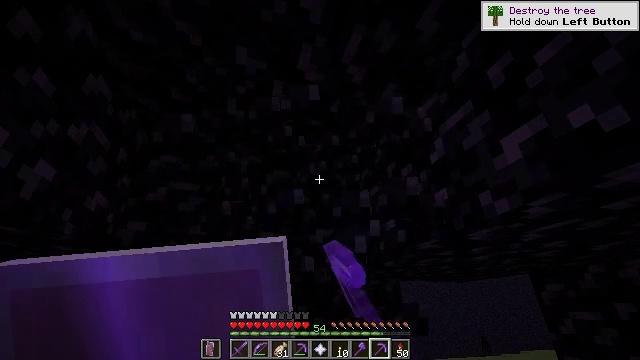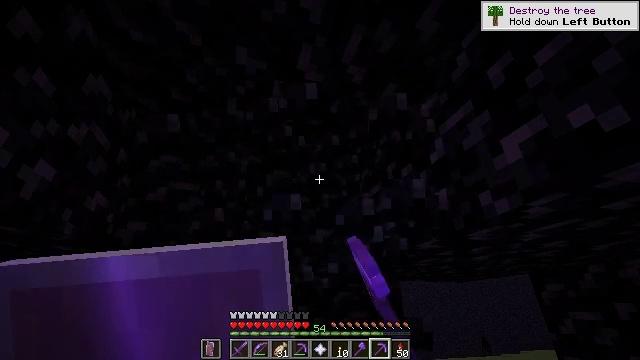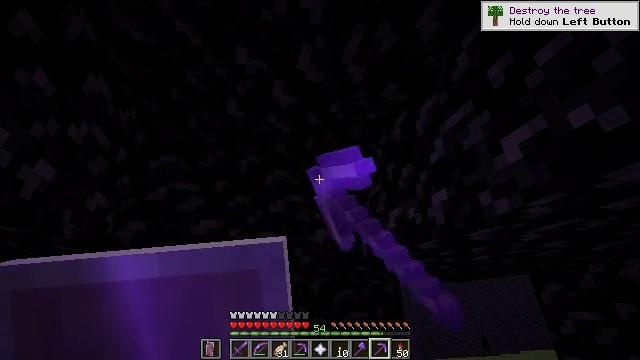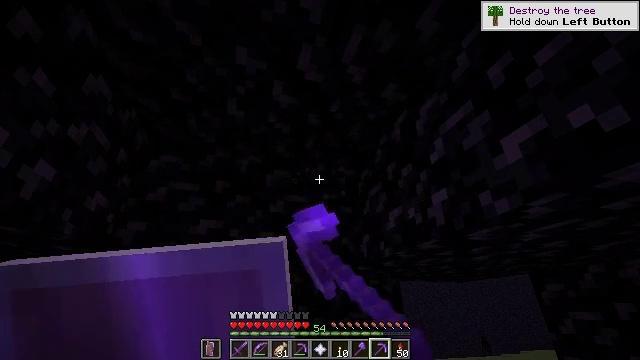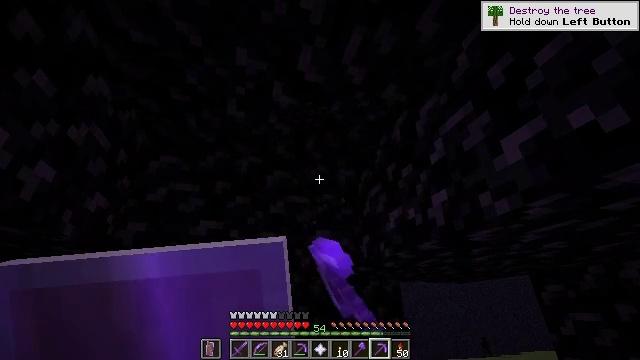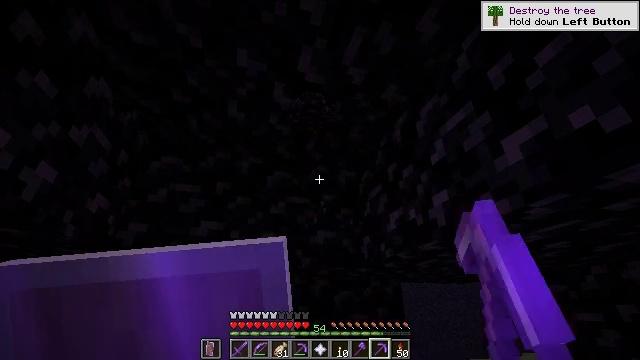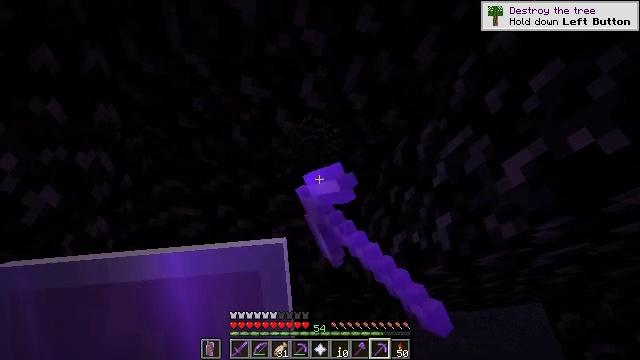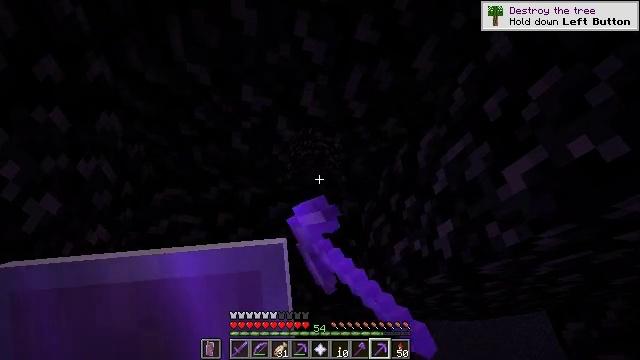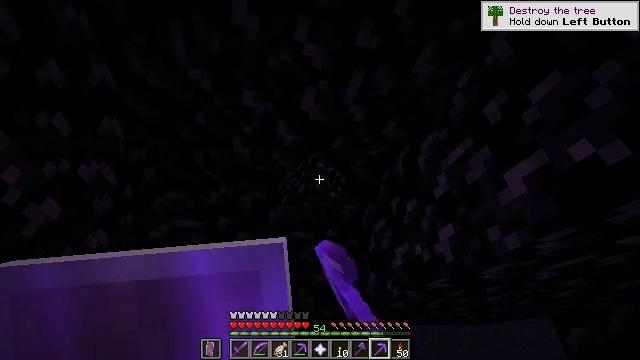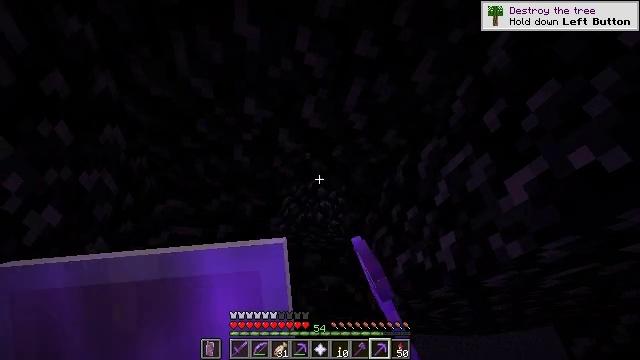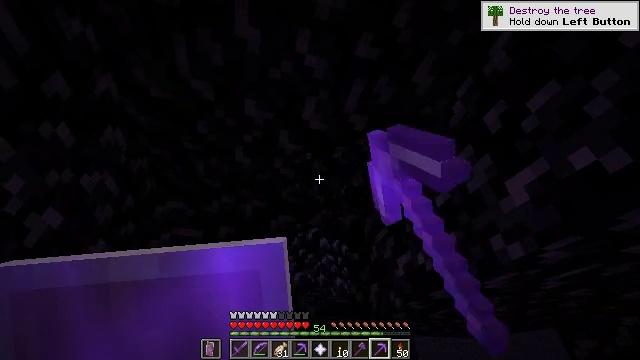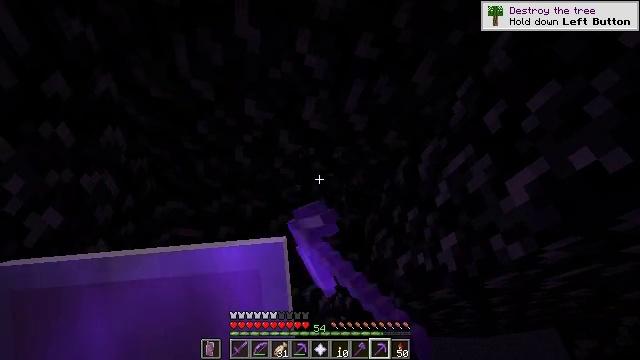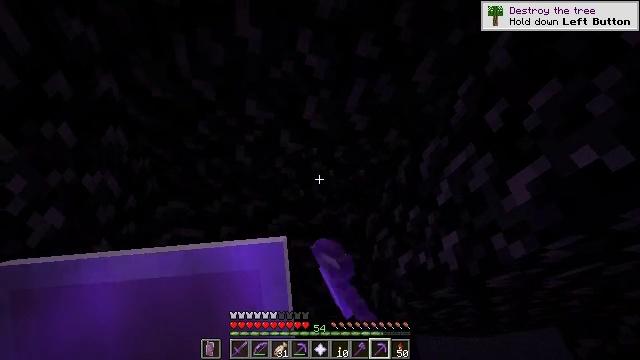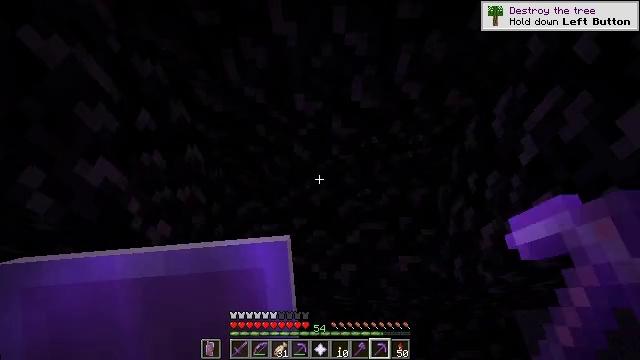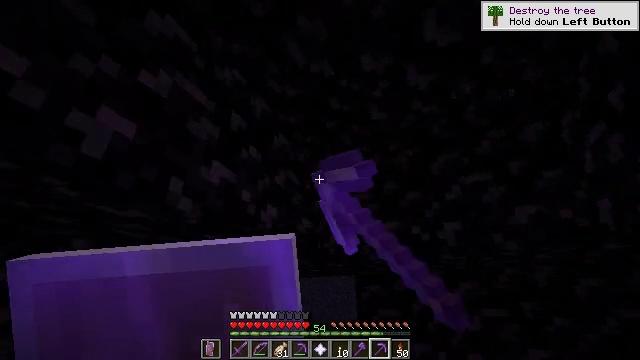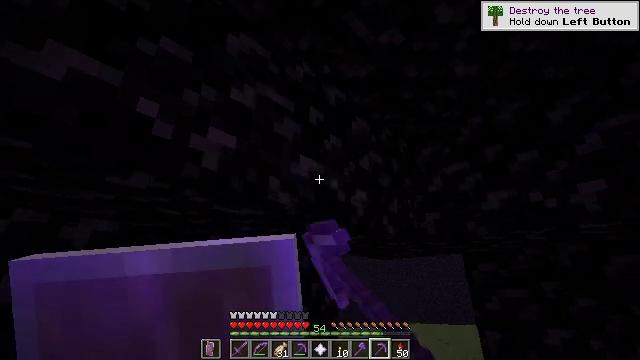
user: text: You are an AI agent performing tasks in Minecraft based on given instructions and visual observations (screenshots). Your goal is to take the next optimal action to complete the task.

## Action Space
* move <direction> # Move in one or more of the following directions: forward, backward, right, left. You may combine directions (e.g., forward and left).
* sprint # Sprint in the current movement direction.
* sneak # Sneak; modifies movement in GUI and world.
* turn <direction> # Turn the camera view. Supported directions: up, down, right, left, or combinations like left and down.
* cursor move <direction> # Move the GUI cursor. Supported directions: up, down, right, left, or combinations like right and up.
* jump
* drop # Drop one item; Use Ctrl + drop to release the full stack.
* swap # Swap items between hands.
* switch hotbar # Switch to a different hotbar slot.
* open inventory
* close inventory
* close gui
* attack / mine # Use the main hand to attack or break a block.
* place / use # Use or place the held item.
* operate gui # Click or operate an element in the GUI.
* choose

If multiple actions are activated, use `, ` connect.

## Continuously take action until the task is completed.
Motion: motion action
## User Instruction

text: Harvest obsidian for portal building.
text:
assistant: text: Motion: attack / mine
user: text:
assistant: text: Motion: attack / mine
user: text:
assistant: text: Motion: attack / mine
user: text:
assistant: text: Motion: attack / mine
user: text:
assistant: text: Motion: attack / mine
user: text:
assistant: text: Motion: turn up, attack / mine
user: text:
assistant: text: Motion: turn up, attack / mine
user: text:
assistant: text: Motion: attack / mine
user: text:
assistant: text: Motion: turn up, attack / mine
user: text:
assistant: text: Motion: attack / mine
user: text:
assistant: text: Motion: attack / mine
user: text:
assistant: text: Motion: attack / mine
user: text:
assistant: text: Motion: turn left and down, attack / mine
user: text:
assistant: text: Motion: turn left and down, attack / mine
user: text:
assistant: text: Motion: turn left and down, attack / mine
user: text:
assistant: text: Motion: turn left and down, attack / mine
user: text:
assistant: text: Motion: turn left, attack / mine
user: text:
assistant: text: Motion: attack / mine
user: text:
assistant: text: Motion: attack / mine
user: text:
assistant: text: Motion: attack / mine
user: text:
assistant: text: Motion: attack / mine
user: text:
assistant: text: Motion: attack / mine
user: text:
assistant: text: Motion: attack / mine
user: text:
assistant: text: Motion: attack / mine
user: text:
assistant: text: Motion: attack / mine
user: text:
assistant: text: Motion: turn right and up, attack / mine
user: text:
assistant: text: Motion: turn right and up, attack / mine
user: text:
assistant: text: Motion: attack / mine
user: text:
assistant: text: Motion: attack / mine
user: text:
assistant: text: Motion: attack / mine